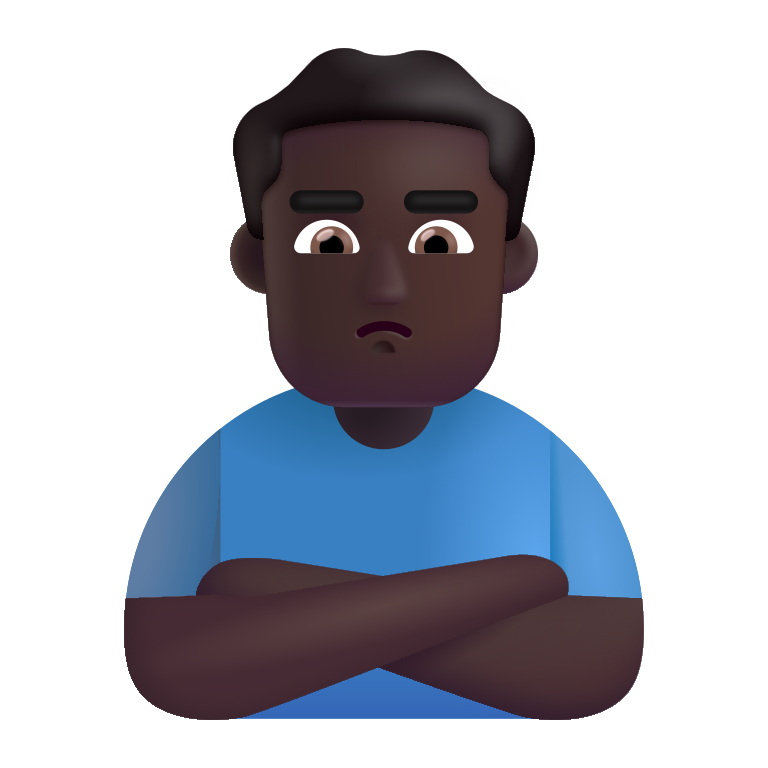
man pouting color dark